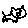
Label: cat